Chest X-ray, PA view. Patient: 62 years old, sex F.
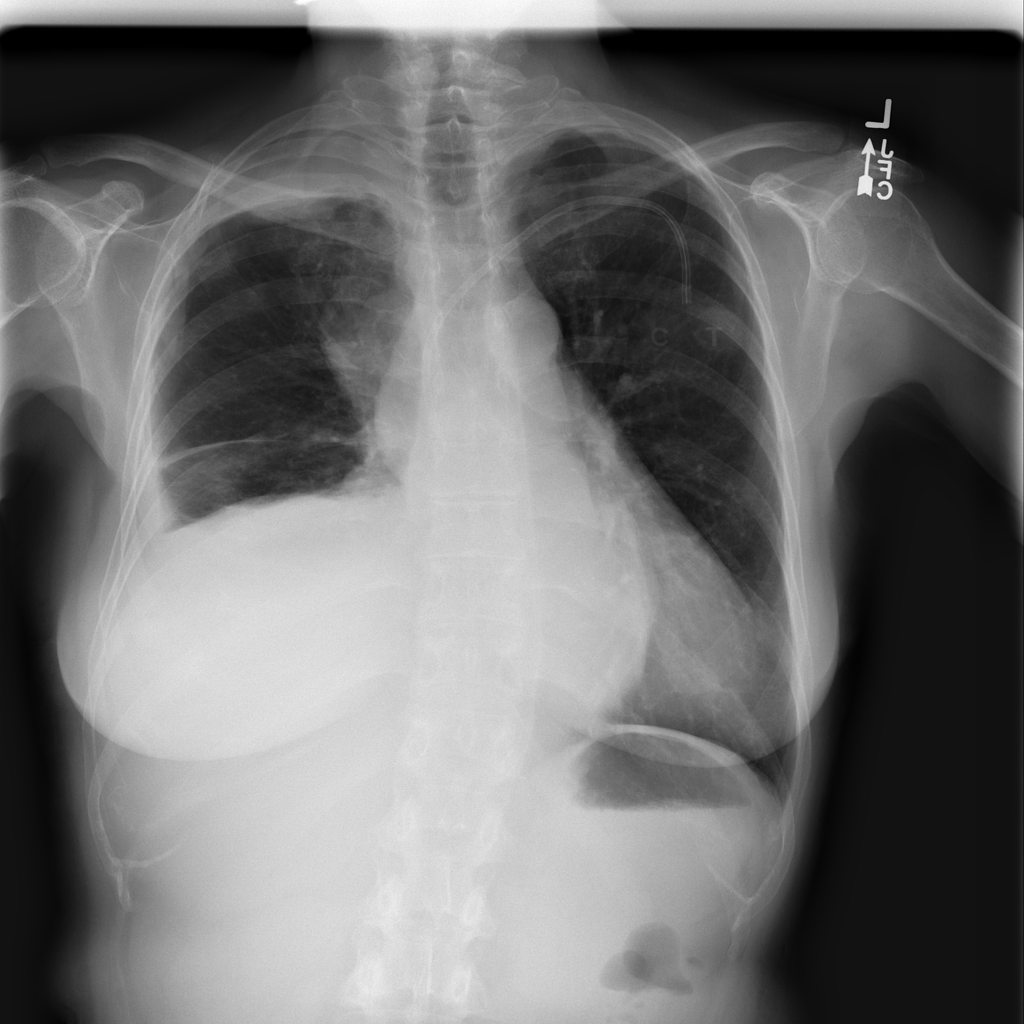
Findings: Effusion, Mass